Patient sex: M
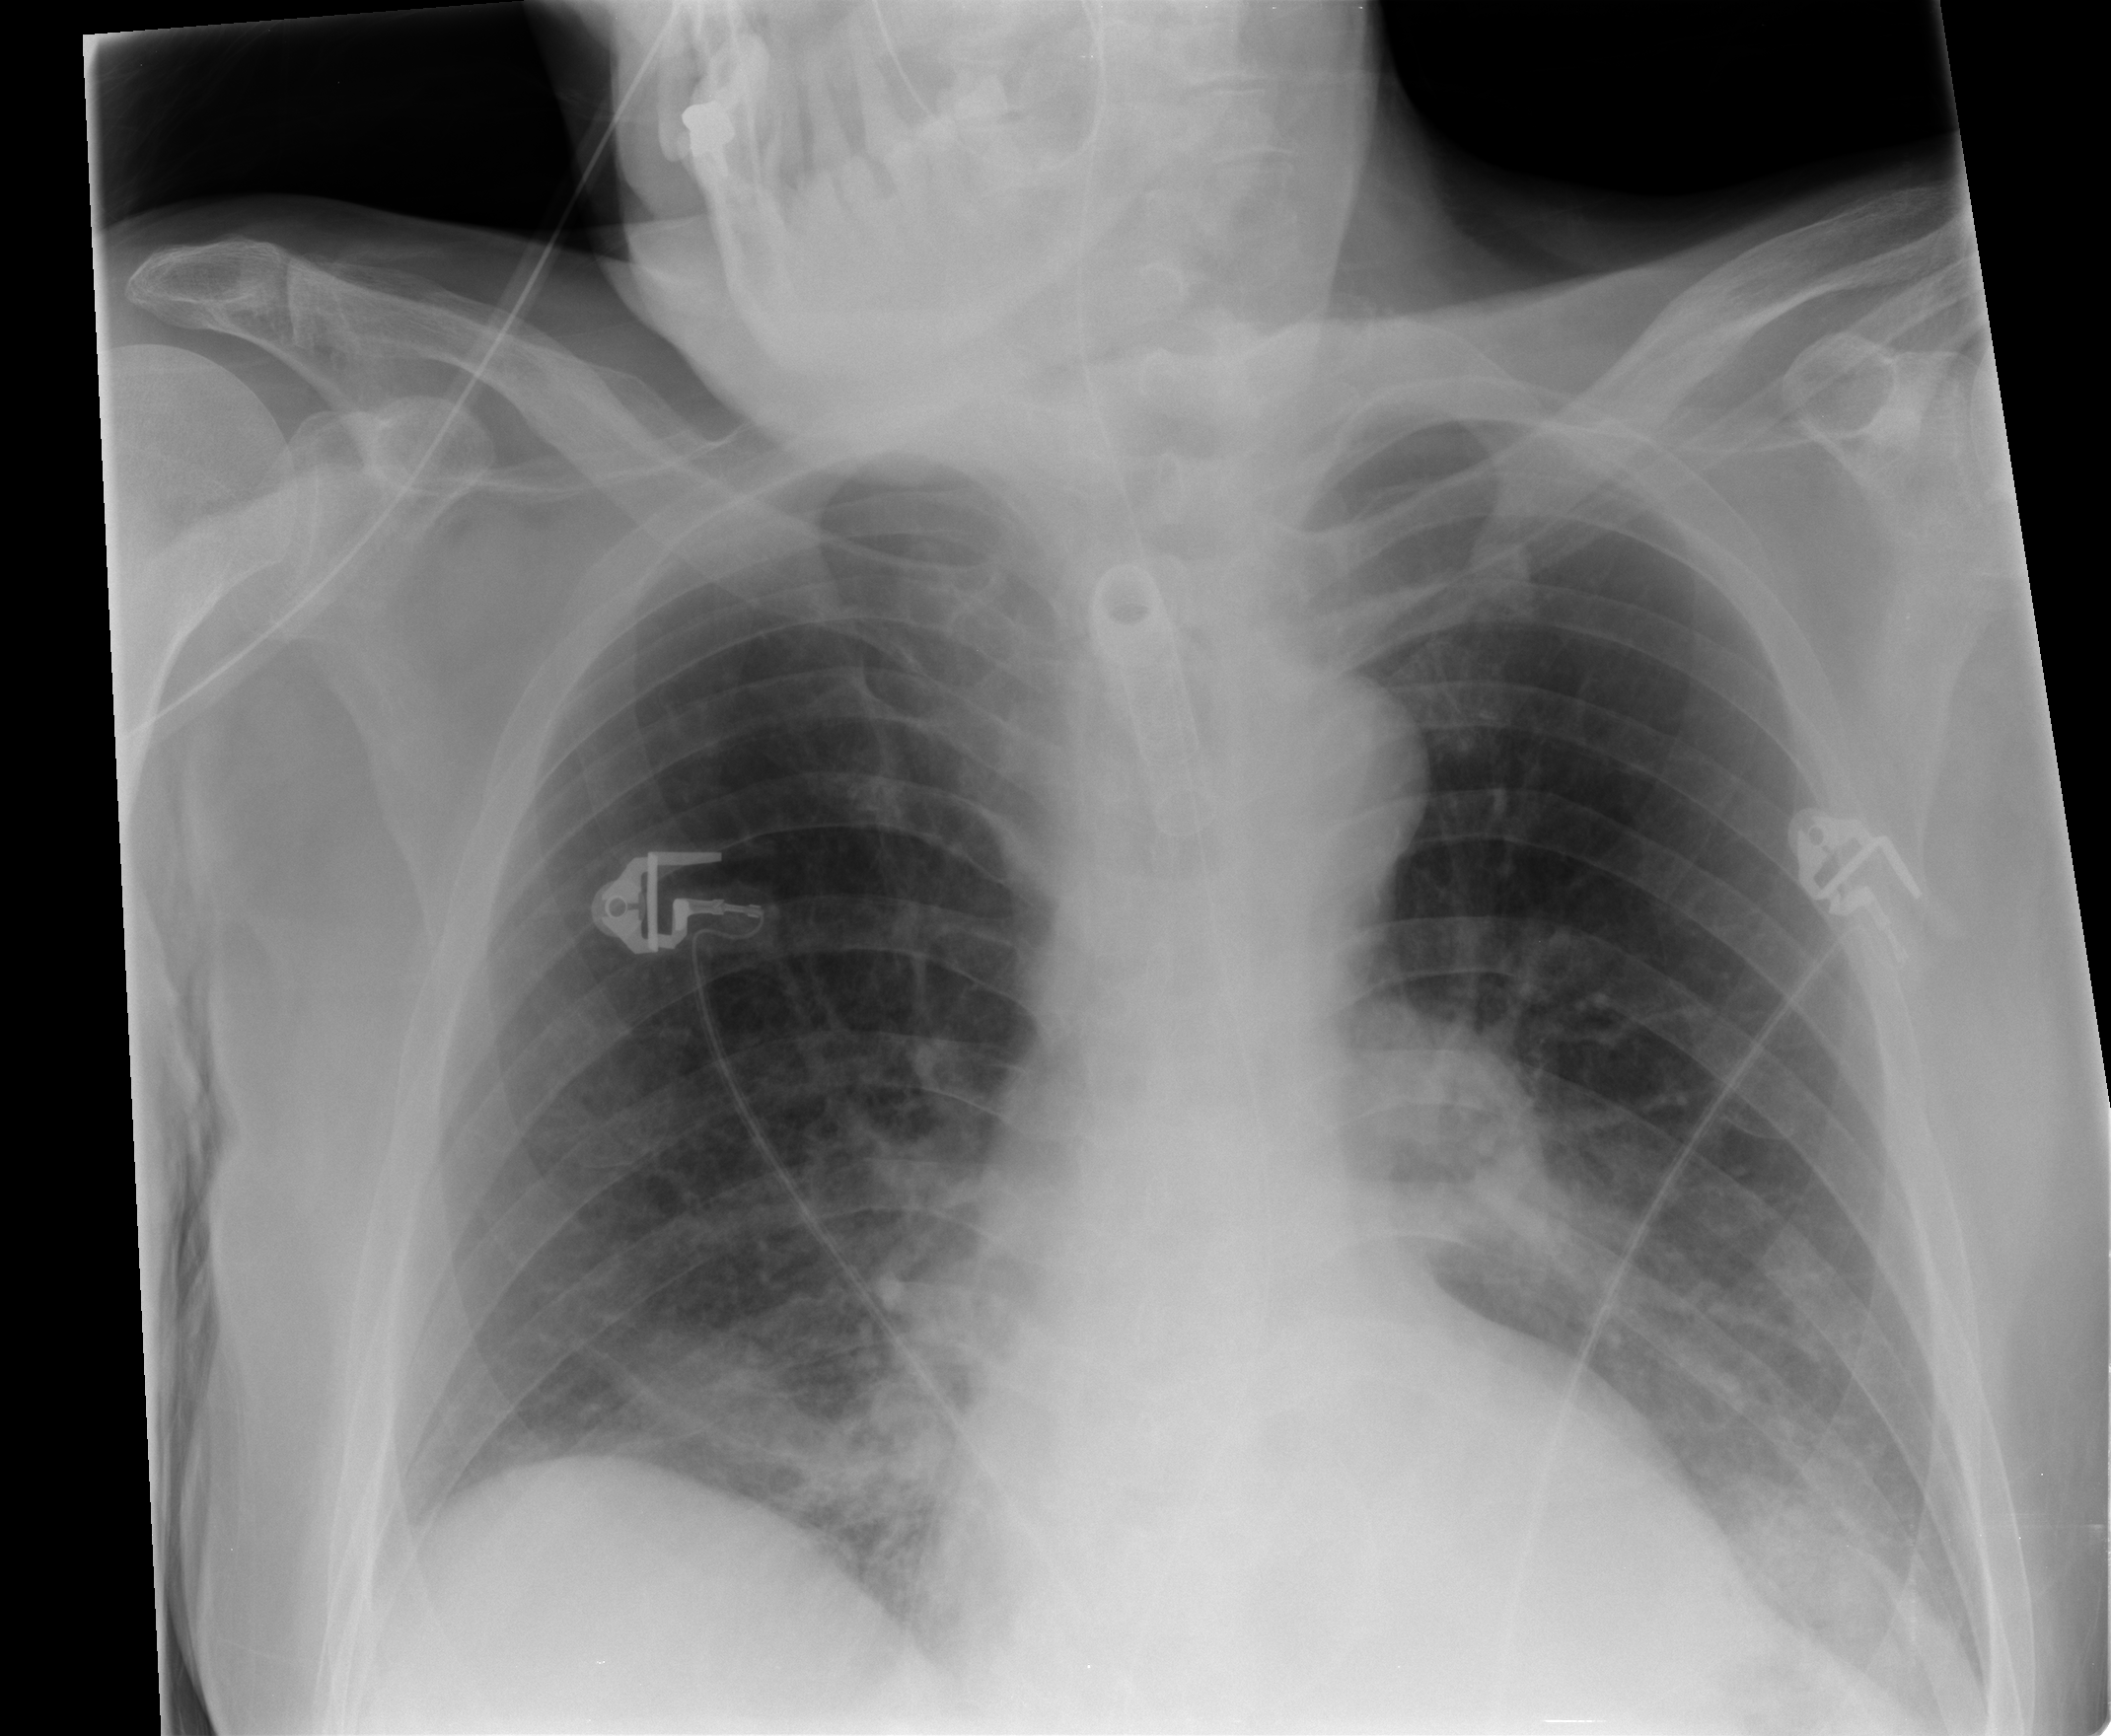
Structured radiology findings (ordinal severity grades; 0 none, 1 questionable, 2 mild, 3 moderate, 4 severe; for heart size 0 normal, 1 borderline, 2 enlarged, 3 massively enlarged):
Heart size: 1
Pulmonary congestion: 0
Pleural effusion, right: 0
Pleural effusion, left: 0
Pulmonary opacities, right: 0
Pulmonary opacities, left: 1
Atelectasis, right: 2
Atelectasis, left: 2